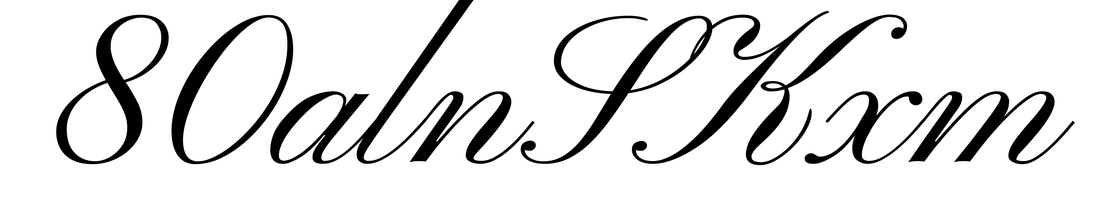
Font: PinyonScript-Regular